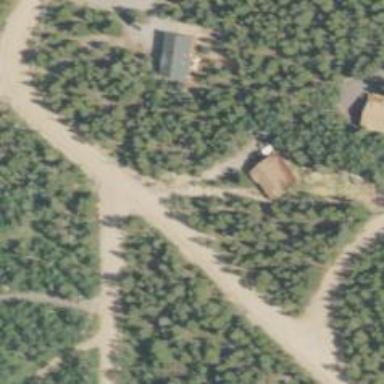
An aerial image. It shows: Driveway.